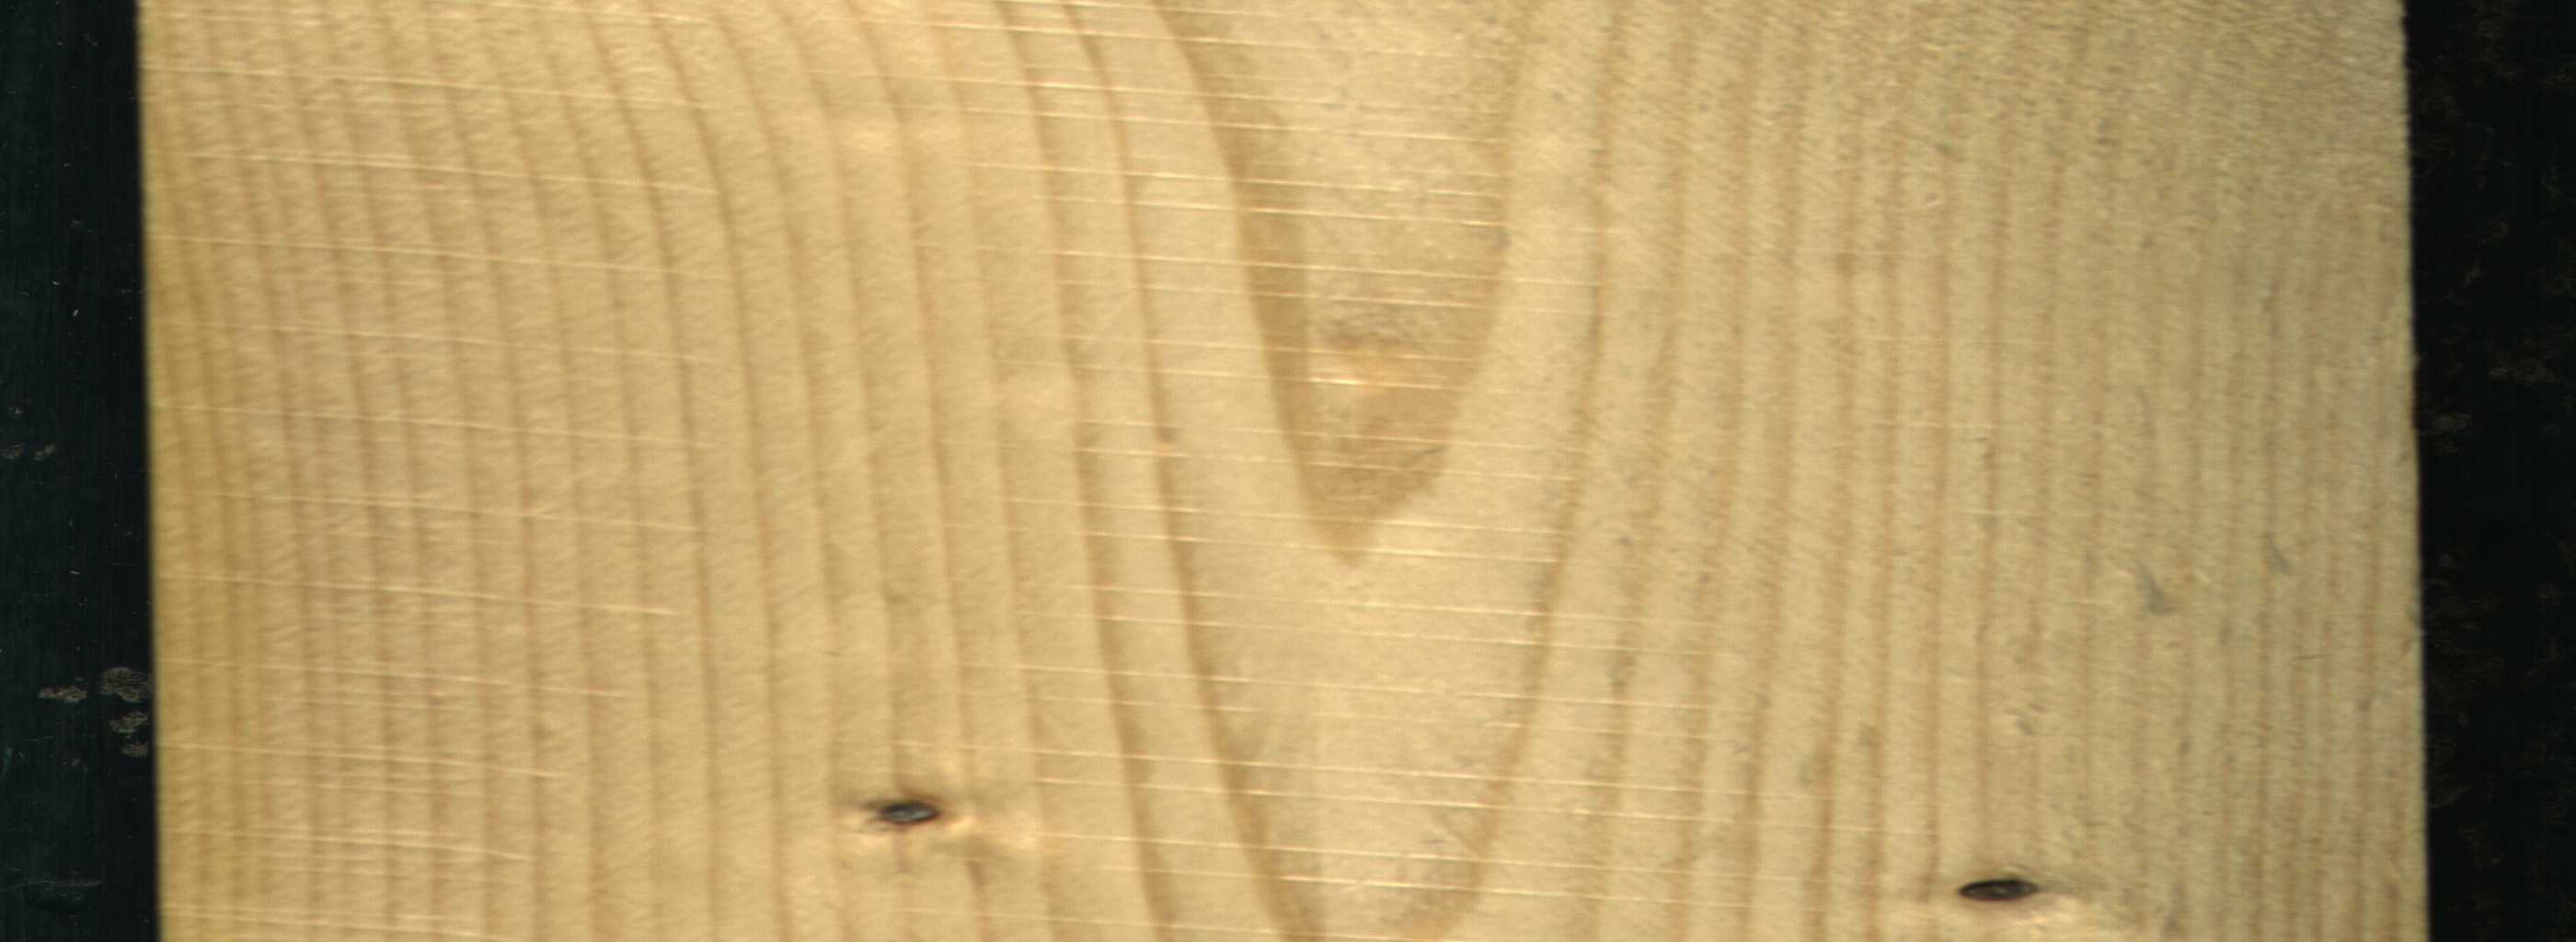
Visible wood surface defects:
Dead_Knot
Dead_Knot